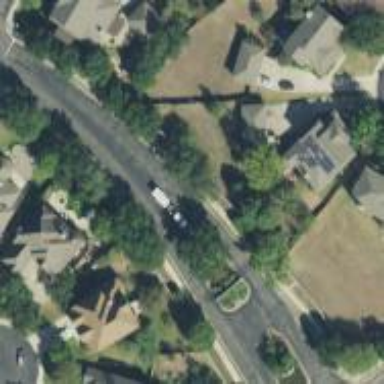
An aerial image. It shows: Smooth asphalt road in residential area.